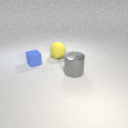
large gray metal cylinder in front of small blue rubber cube